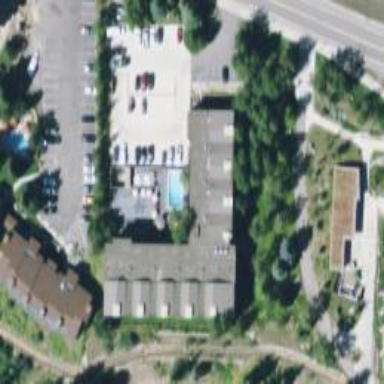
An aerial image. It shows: Image showing apartment building. This building is used for residential purposes.